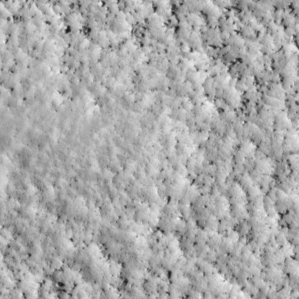
Label: non_frost